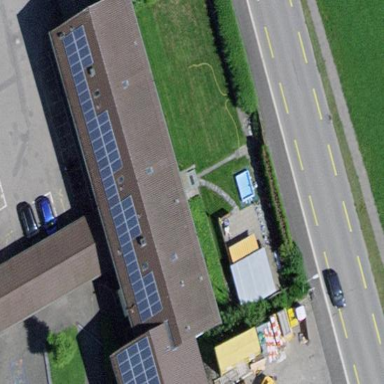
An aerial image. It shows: School building.